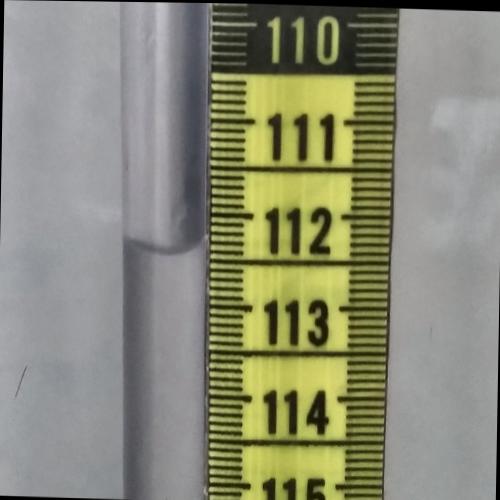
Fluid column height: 112.4 cm